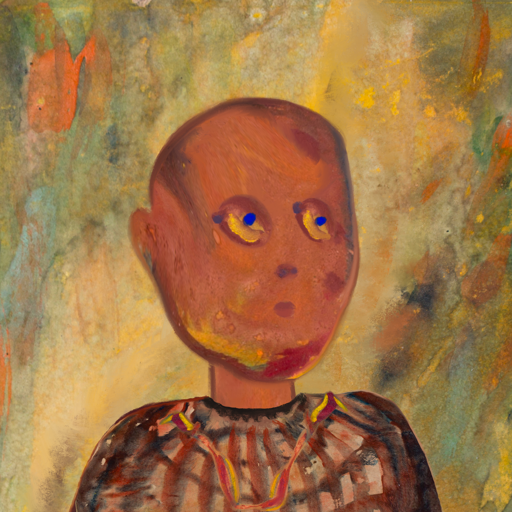
Background: Comrade, Head And Neck Side: Mother_And_Son_Son, Face Side: Mother_And_Son_Son, Bust: Orphan, Hair Side: Blank, Head Accessory: Blank, Second Necklace: Gypsy_Mother_1, Necklace: Blank, Baby: Blank